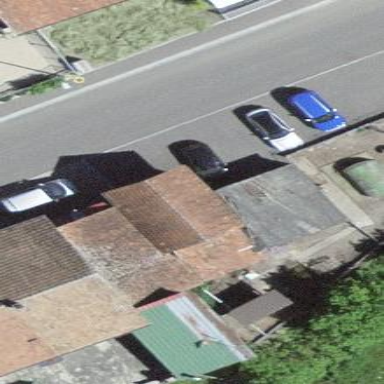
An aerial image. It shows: Garage.